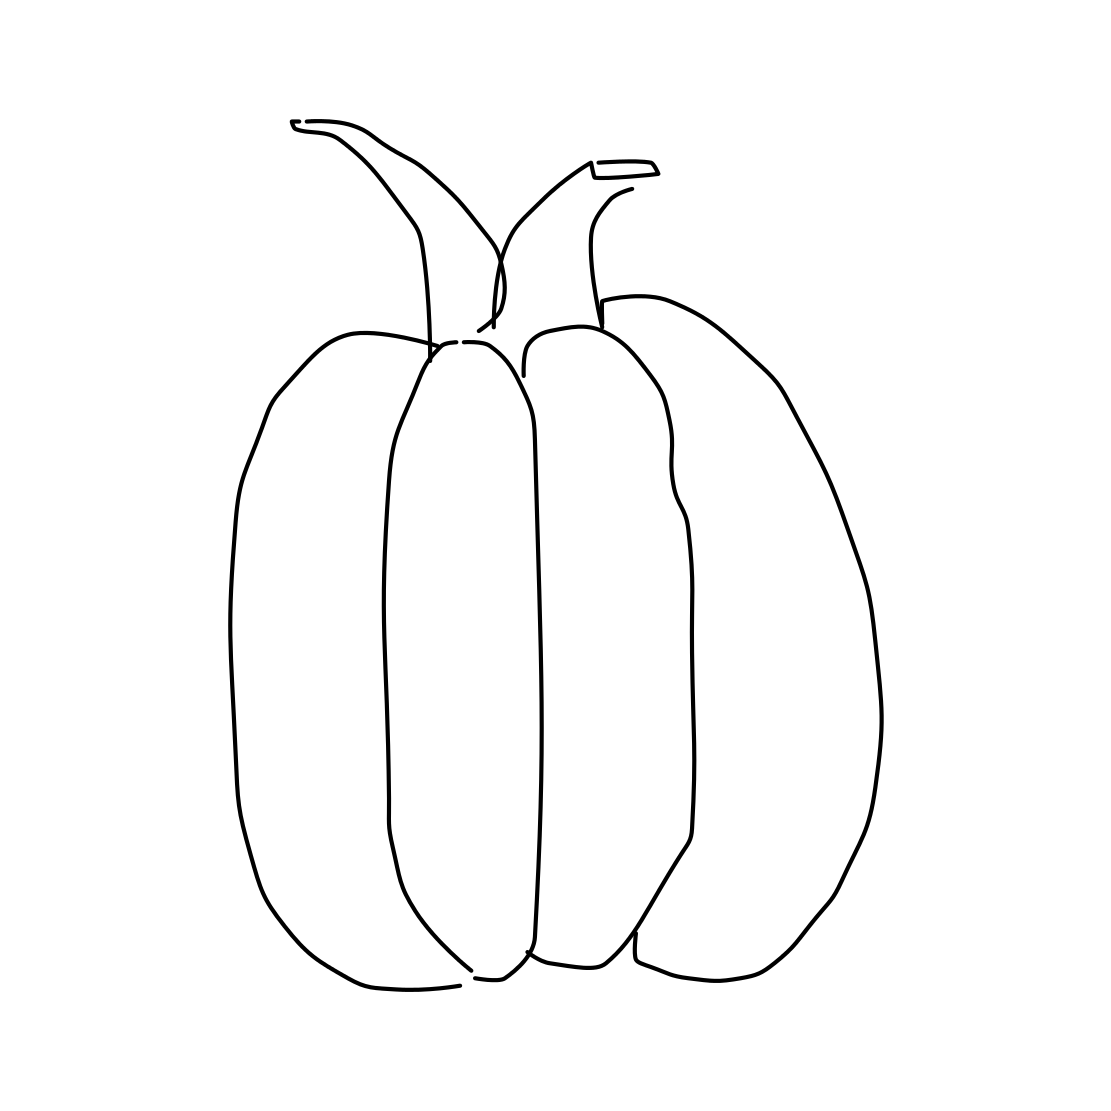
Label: pumpkin